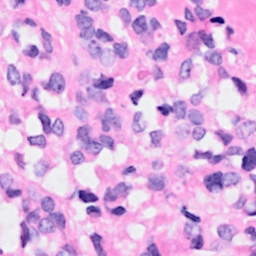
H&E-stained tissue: Breast